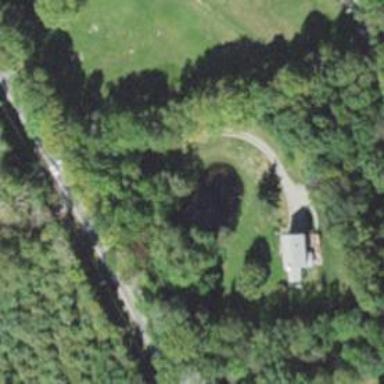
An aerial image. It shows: Residential driveway serving as service road.